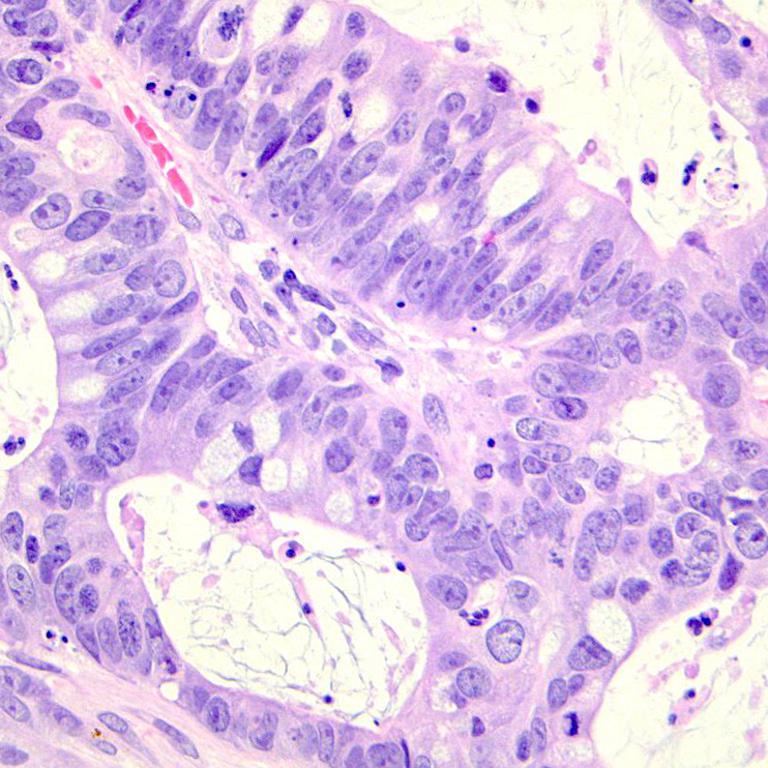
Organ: colon
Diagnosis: adenocarcinomas